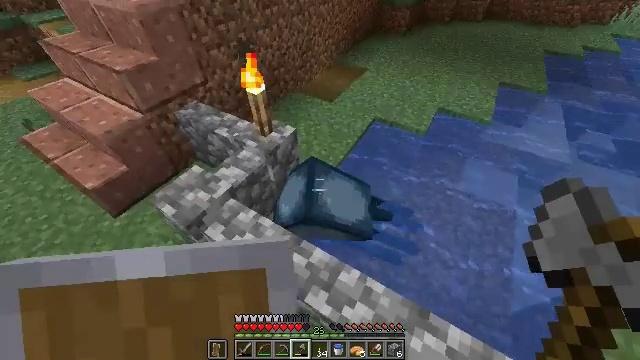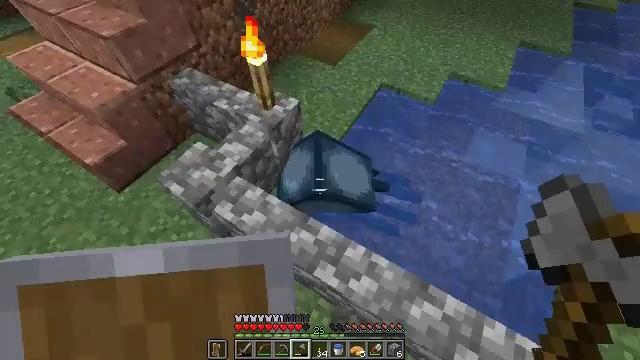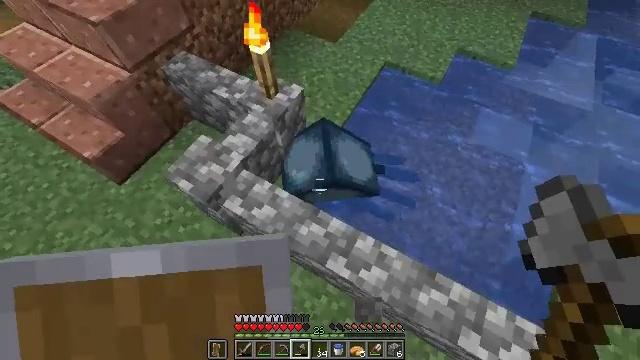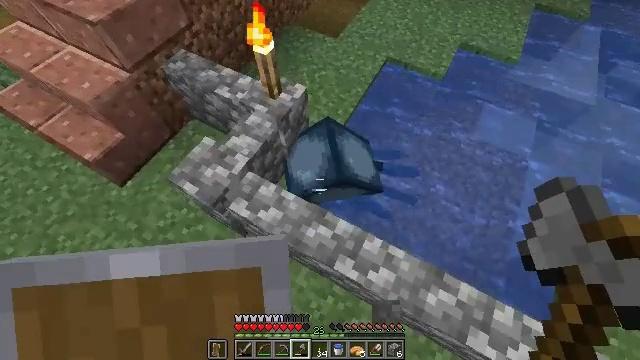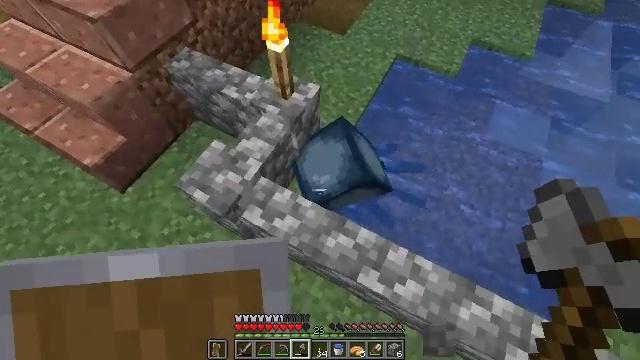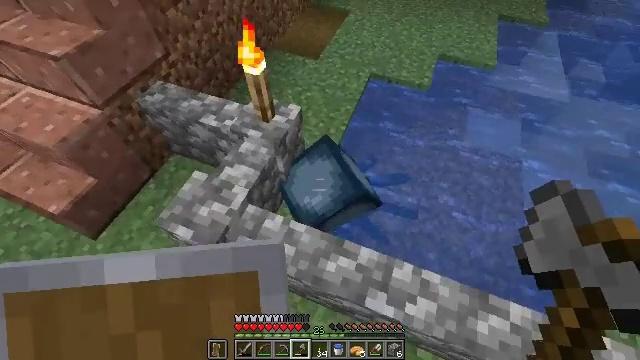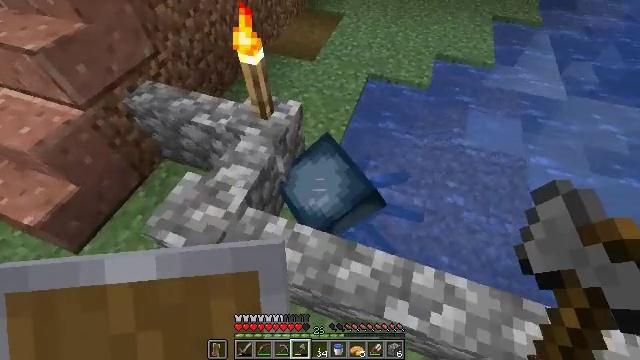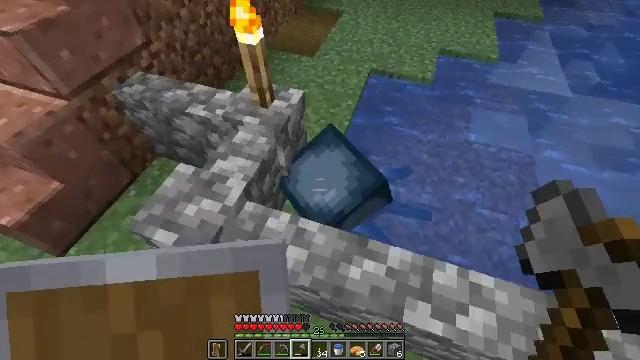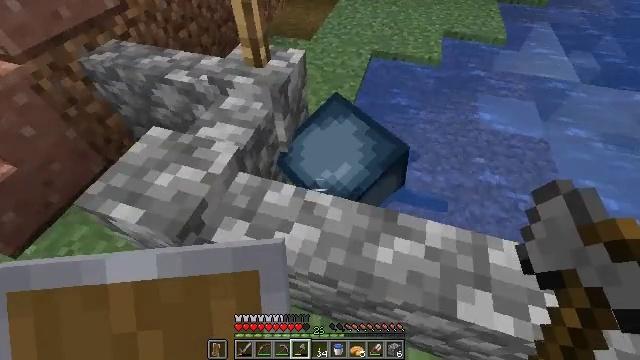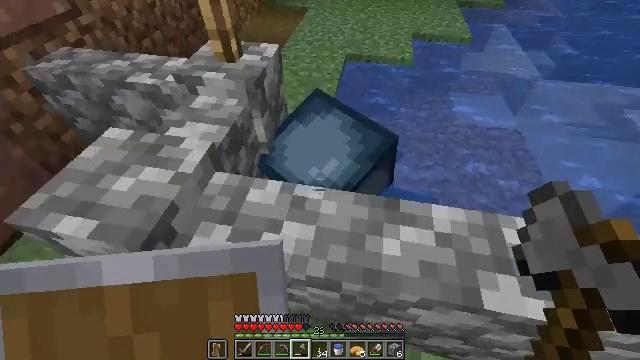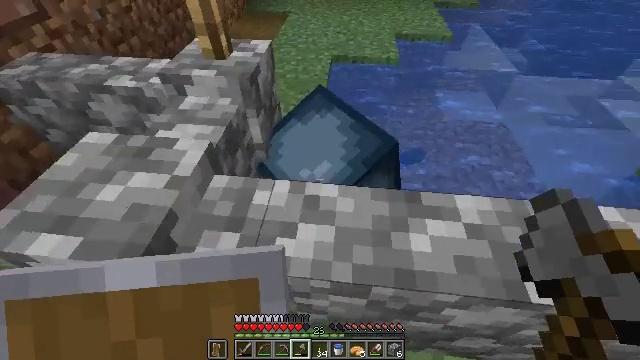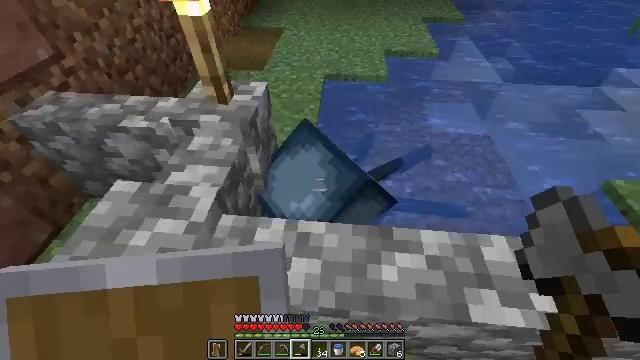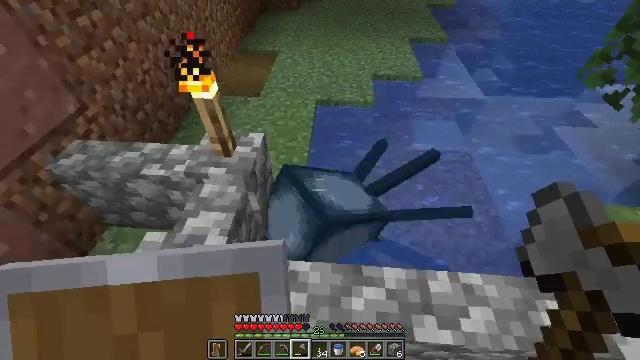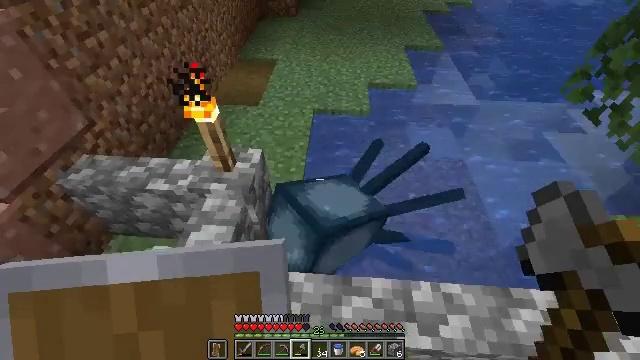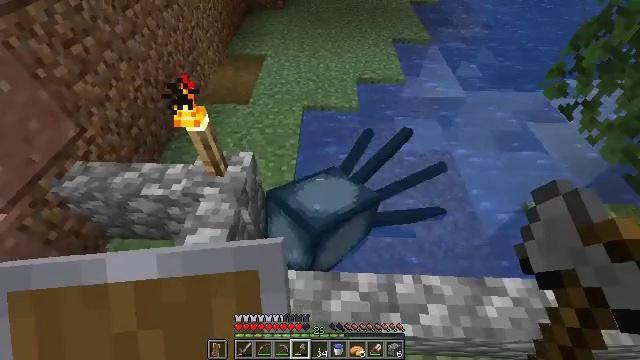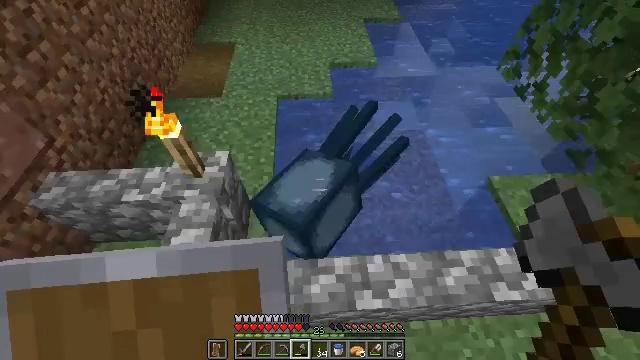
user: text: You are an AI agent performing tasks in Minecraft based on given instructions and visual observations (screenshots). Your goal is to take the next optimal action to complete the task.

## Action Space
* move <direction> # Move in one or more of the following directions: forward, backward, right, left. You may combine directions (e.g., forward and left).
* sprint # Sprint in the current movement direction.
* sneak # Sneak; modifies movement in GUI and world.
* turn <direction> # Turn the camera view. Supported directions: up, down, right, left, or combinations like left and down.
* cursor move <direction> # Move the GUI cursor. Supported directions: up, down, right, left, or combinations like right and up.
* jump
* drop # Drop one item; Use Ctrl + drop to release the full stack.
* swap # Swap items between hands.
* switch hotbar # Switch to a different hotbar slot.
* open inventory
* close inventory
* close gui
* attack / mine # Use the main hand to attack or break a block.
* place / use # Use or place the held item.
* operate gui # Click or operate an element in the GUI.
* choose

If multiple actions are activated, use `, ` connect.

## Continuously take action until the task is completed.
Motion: motion action
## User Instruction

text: Collect the spruce trapdoor from its position.
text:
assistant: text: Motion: move forward, turn down
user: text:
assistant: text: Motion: move forward, turn right and down
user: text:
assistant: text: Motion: move forward, turn down
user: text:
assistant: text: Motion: no_op
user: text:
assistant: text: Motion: turn right and up
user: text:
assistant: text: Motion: turn right and up
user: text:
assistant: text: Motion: turn up
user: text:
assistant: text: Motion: turn right and up
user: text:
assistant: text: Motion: turn right and up
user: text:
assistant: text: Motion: turn right and up
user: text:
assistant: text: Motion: move right, turn right, jump
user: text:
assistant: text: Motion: move forward and move right, jump
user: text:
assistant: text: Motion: move forward and move right, jump
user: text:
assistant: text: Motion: move forward and move right, turn right and down, jump
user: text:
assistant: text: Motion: move forward, turn right and down, jump
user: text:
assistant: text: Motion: move forward, turn right and down
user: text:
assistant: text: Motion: no_op
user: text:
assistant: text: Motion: no_op
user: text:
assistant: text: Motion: no_op
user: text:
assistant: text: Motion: no_op
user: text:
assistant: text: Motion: no_op
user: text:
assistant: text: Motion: turn up
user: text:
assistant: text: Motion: turn left and up
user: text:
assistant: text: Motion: turn left and up
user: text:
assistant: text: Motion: jump
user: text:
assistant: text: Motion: jump
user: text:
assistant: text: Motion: jump
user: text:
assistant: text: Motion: no_op
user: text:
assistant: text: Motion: no_op
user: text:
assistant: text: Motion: no_op